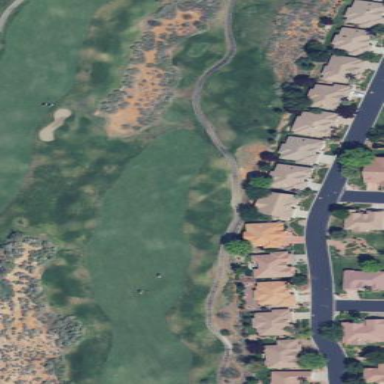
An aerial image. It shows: Area with grass used as rough in golf course.